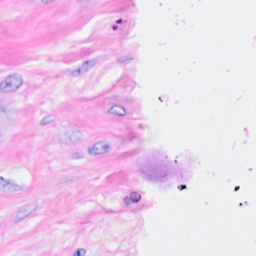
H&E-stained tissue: Breast